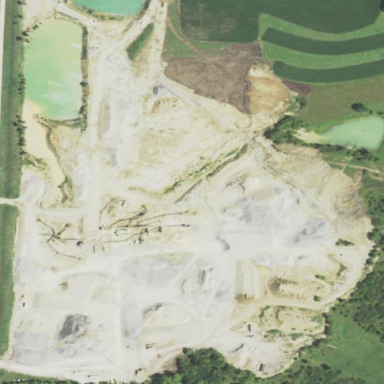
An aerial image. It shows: Quarry area.